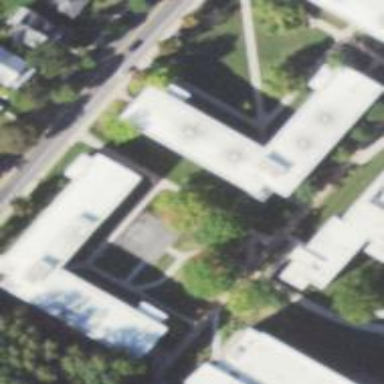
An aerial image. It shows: Dormitory building.